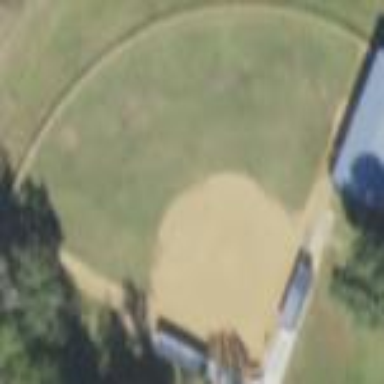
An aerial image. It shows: Baseball pitch for leisure land.